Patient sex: F
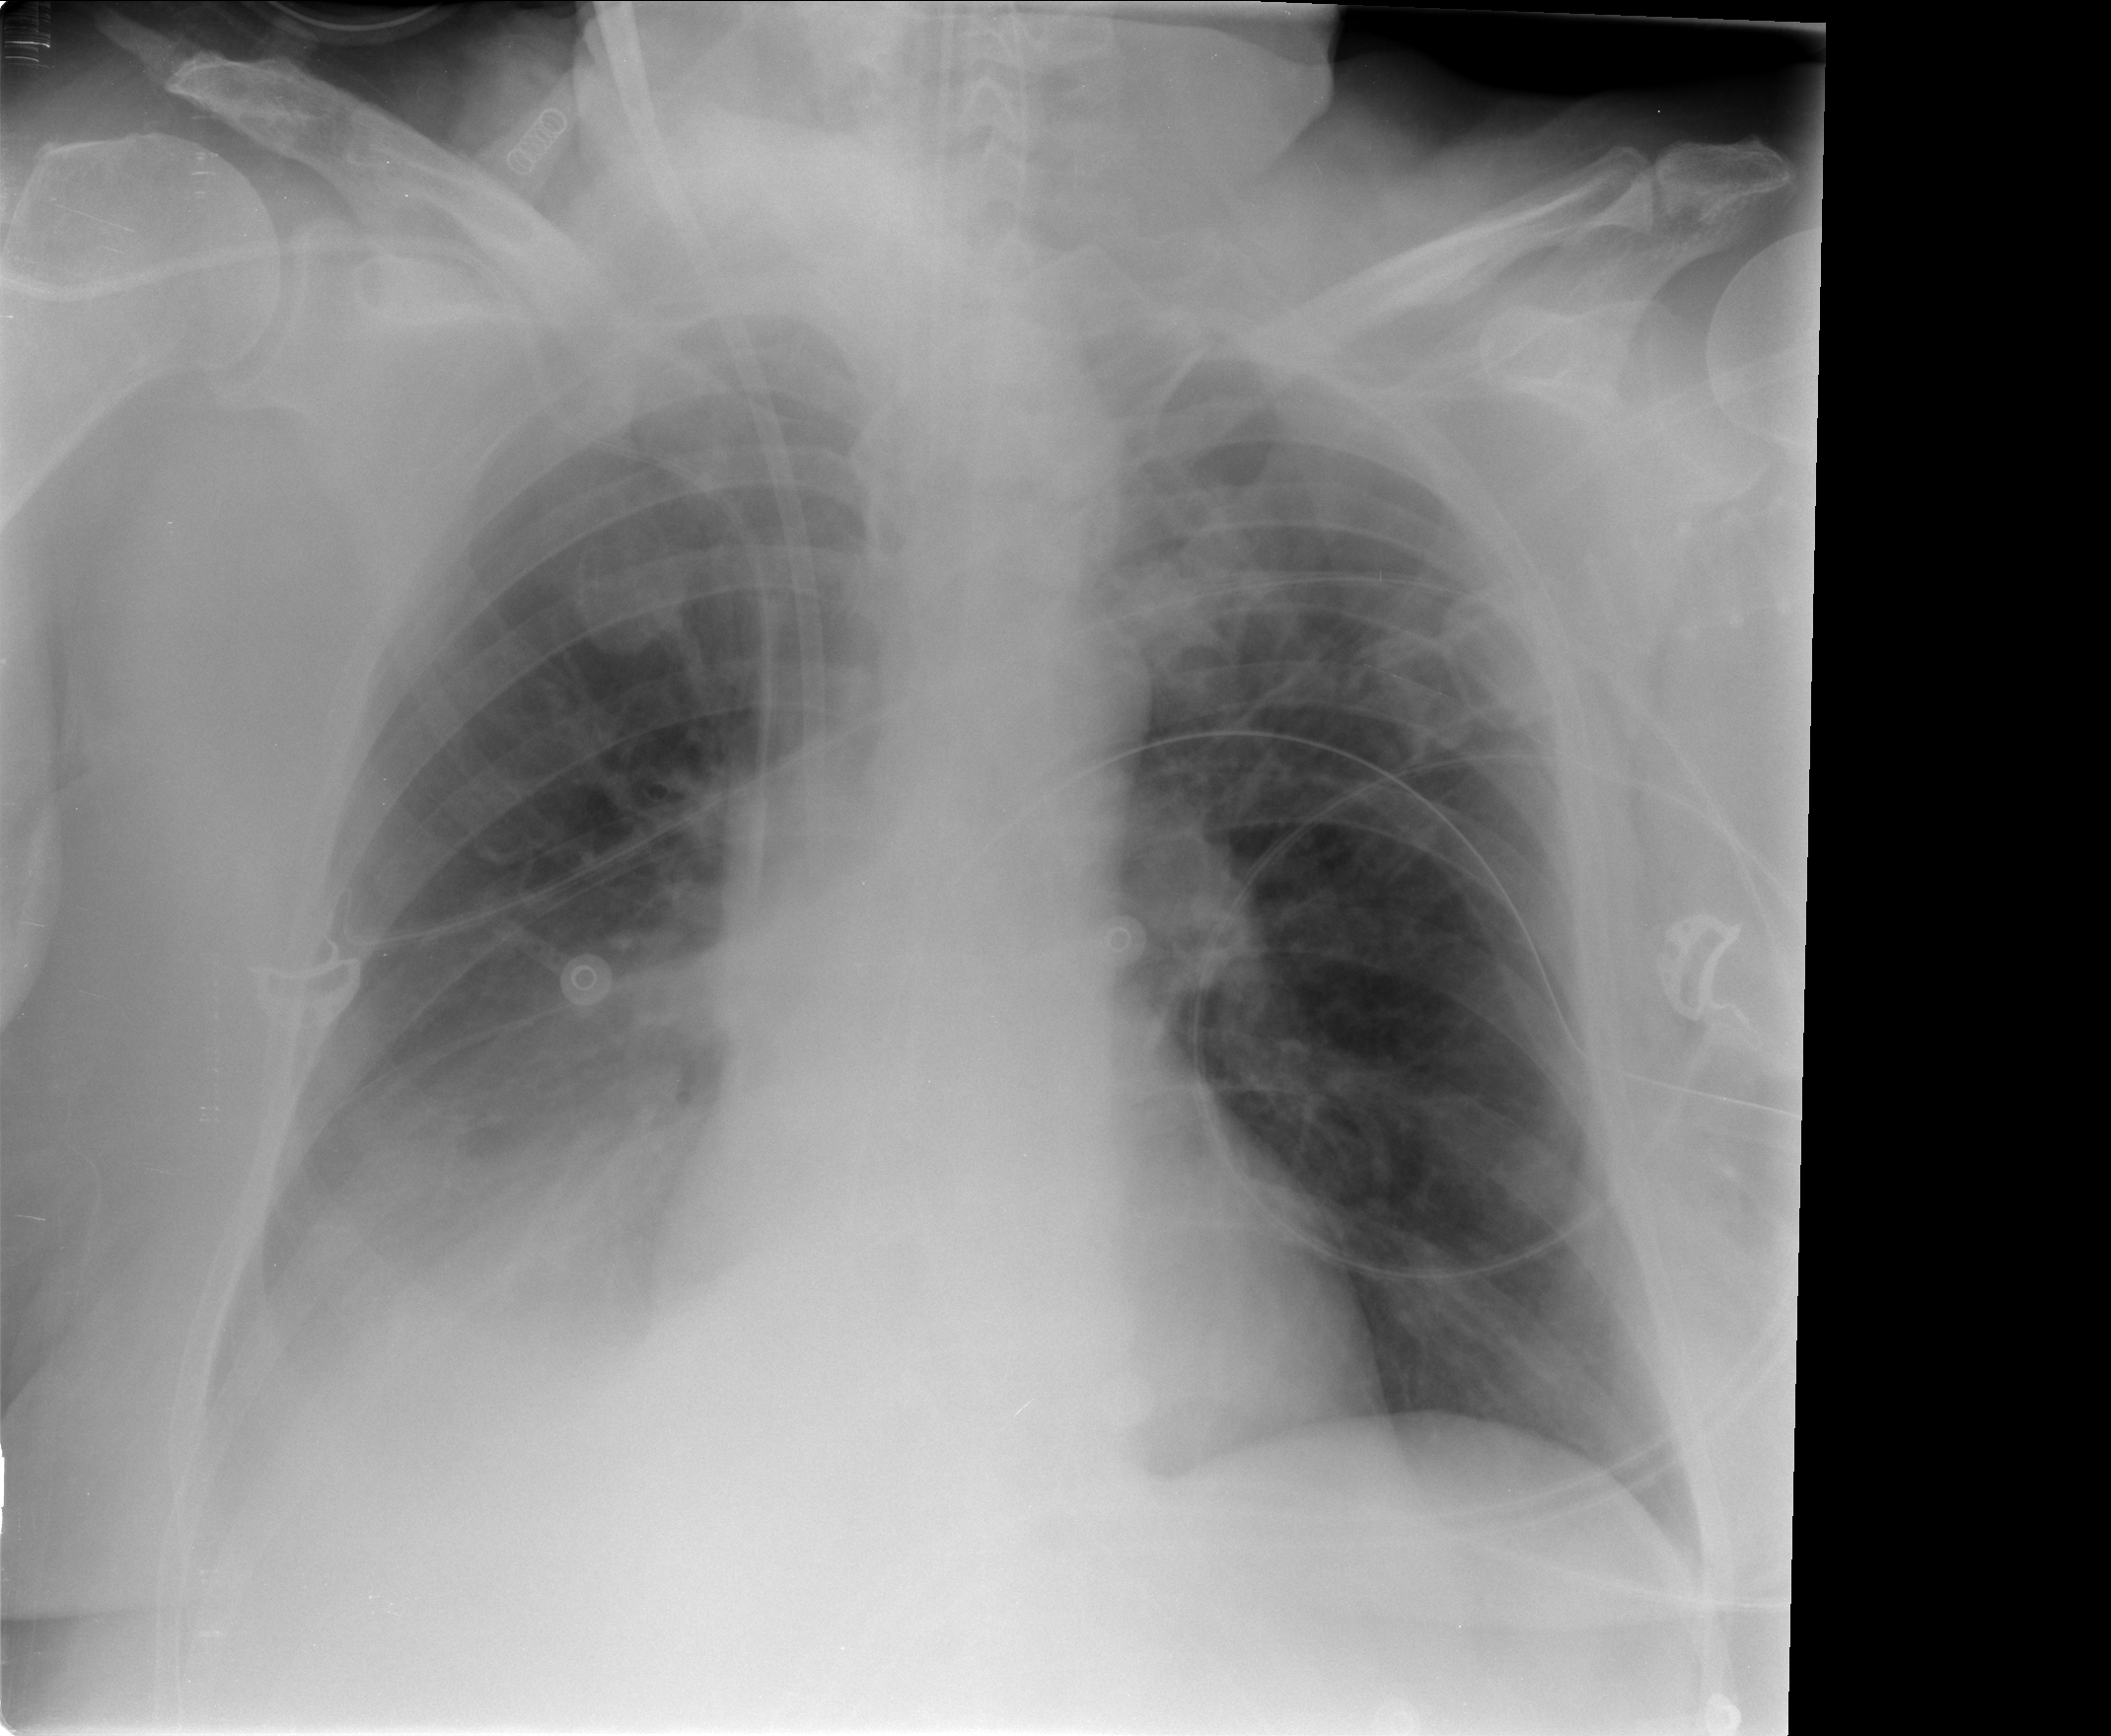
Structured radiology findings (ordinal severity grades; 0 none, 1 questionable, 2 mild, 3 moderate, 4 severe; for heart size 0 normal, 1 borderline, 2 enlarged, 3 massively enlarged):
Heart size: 0
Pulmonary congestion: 2
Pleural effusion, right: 2
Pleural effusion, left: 0
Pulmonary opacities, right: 0
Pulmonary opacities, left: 0
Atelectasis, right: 2
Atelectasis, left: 2